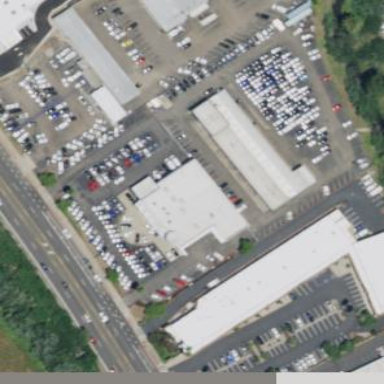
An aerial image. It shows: Retail area with car shop.